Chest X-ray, PA view. Patient: 39 years old, sex F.
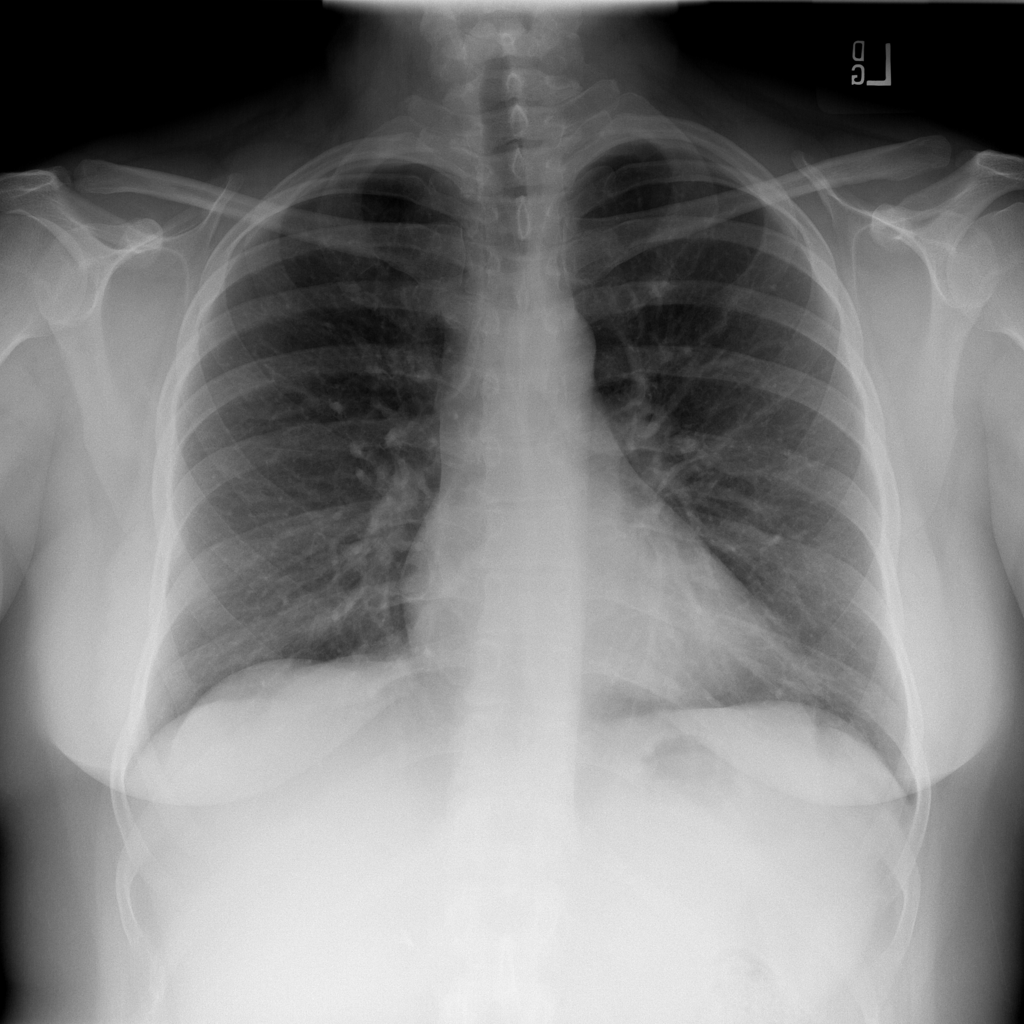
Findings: No Finding